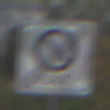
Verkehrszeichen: EndeEingeschraenktesHalteverbotZone
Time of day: Midday
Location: Outdoor (Nature)
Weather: PartlyCloudy
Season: Autumn
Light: Natural